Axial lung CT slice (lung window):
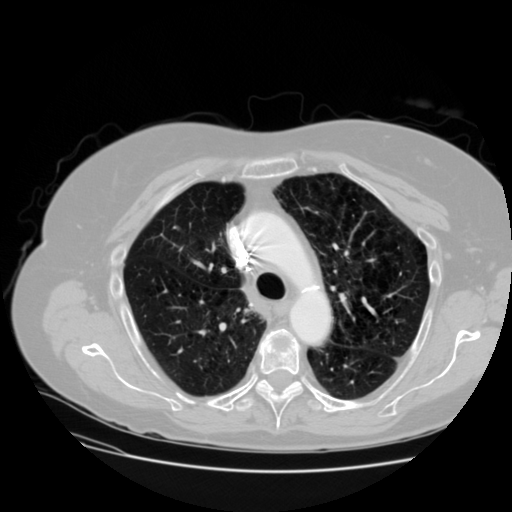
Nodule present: no